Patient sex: M
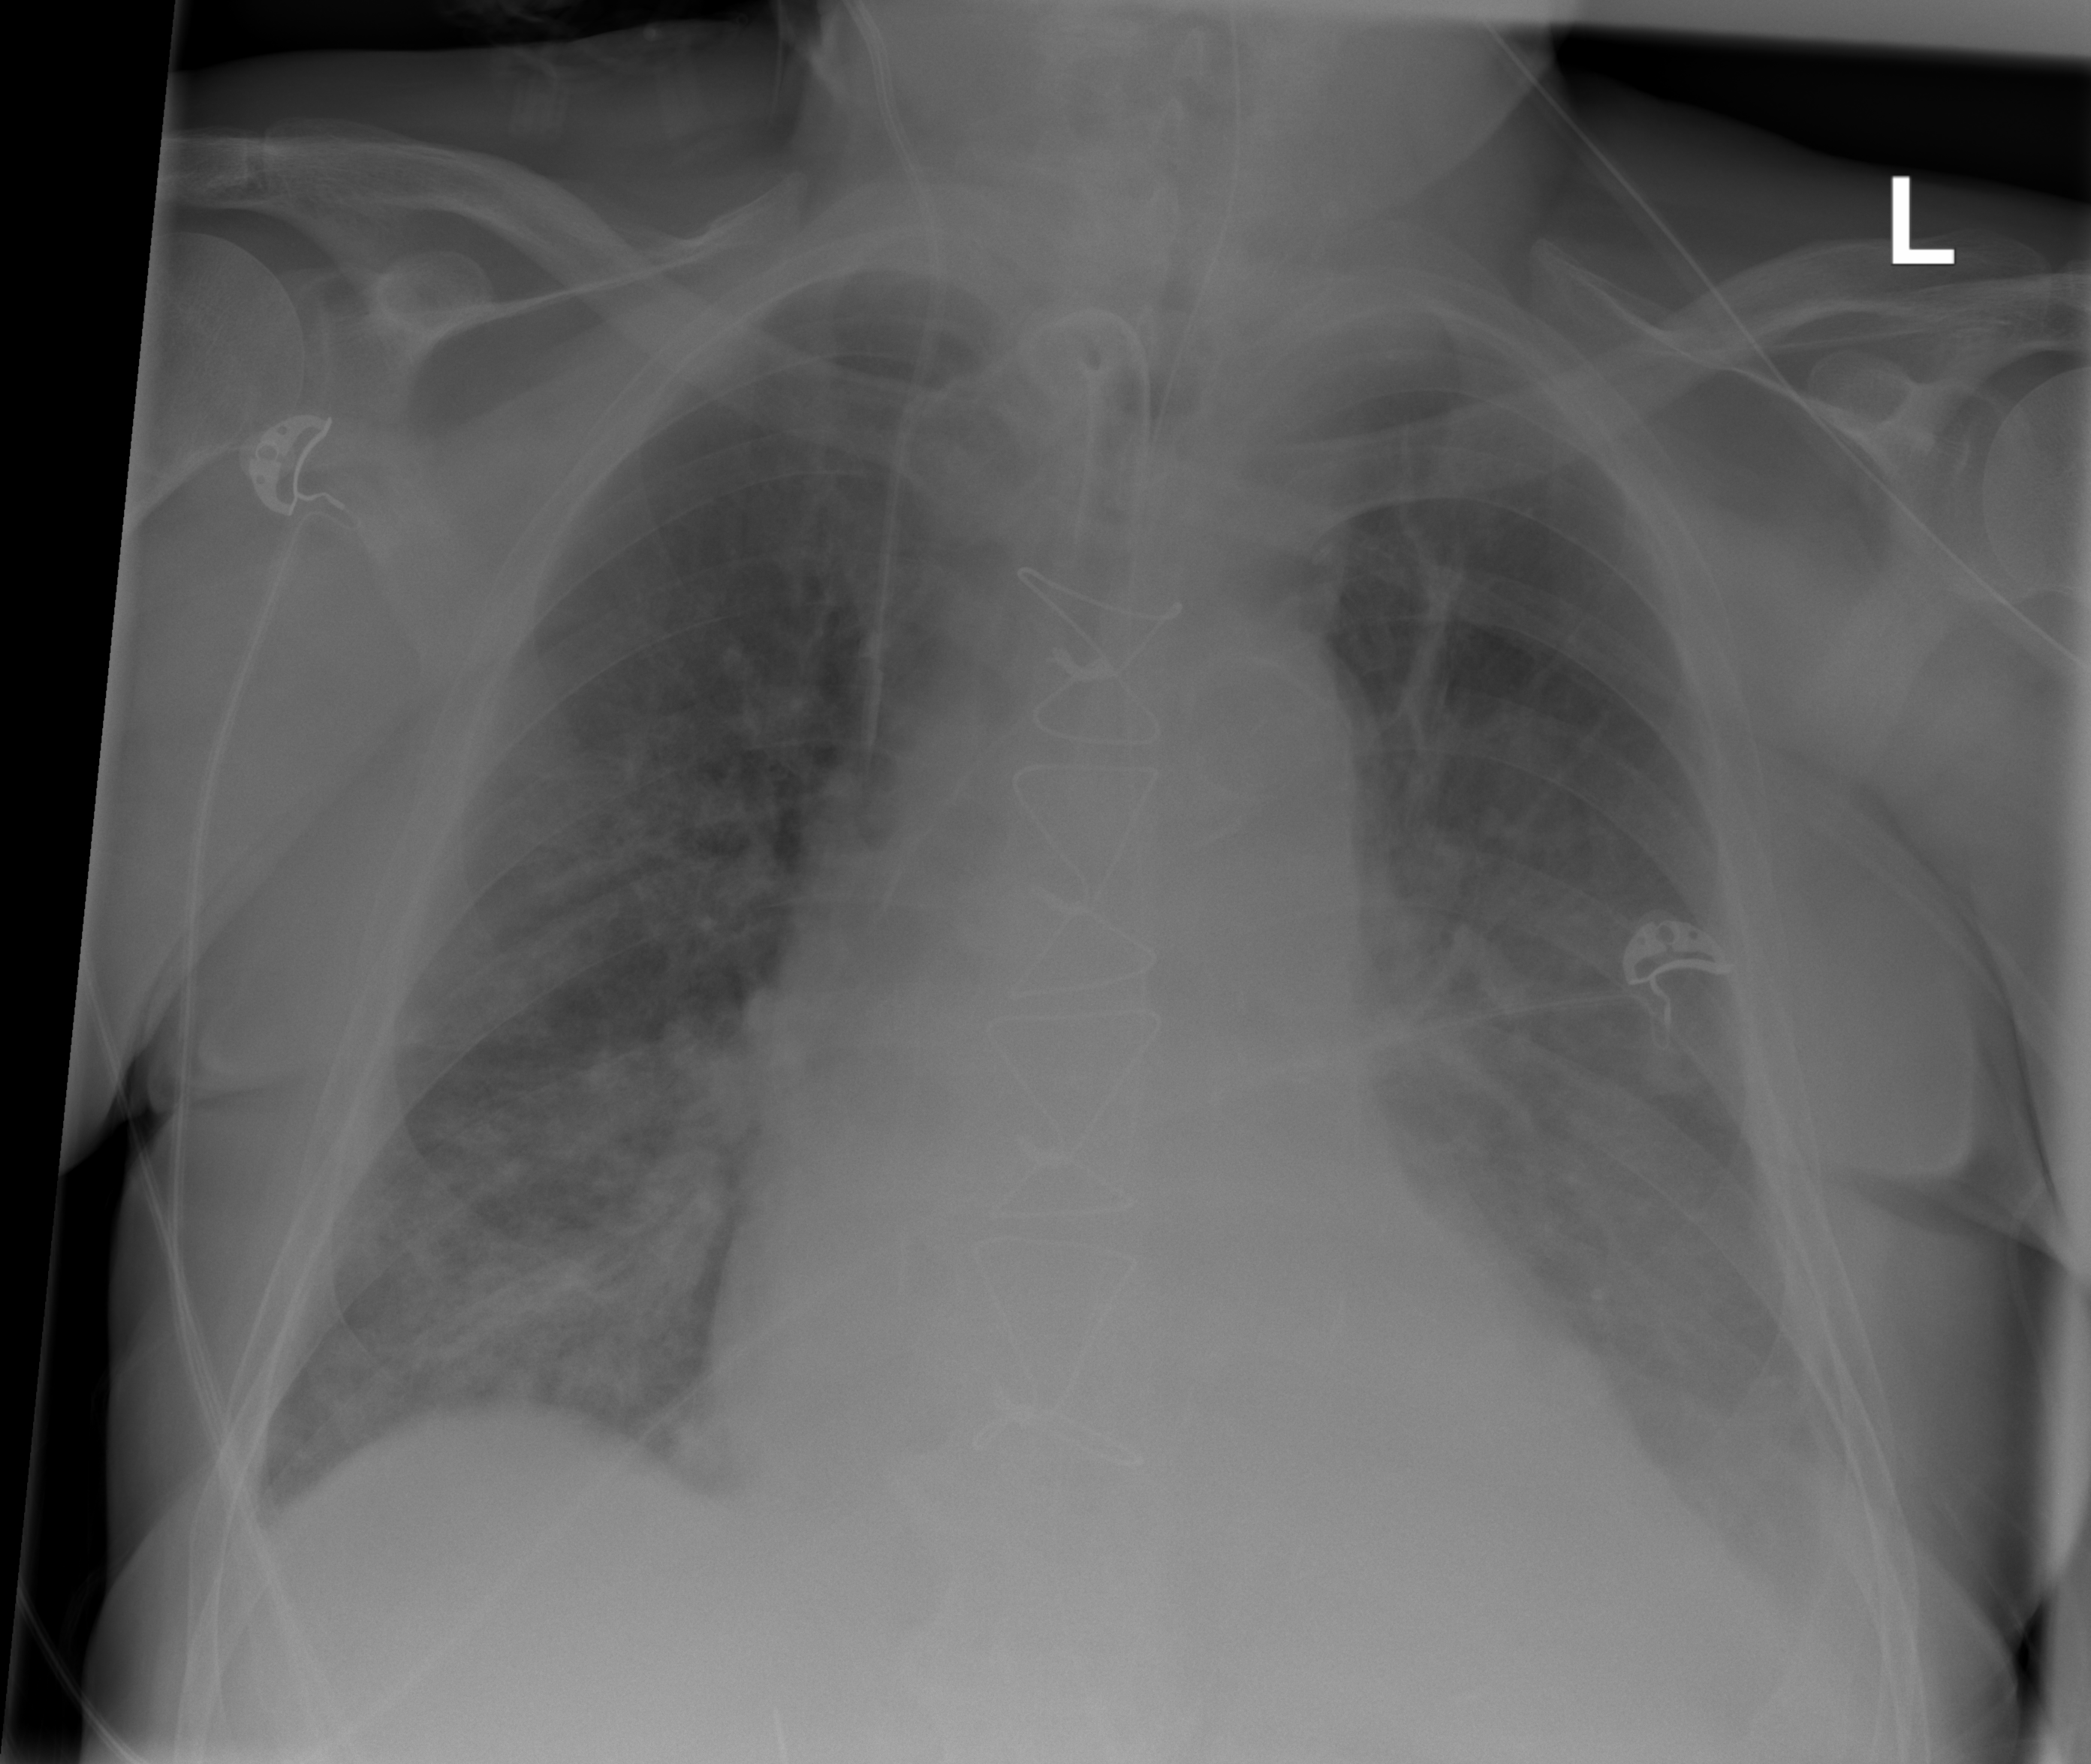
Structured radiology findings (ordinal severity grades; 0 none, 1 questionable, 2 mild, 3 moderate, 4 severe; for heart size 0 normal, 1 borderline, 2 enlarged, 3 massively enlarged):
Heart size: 2
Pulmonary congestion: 0
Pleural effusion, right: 0
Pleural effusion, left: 2
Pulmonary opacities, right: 2
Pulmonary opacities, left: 0
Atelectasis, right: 2
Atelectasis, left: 2